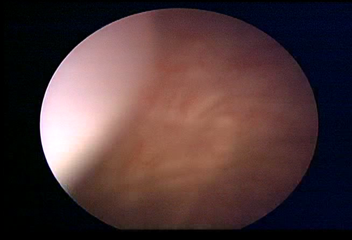
Modality: WLC
Class: Normal mucosa
Bladder cancer association: No